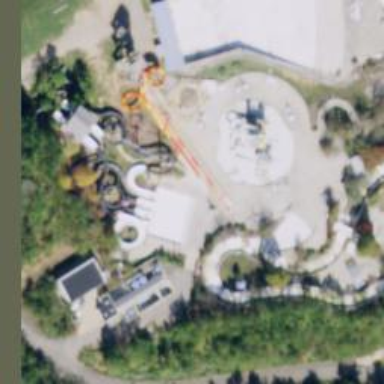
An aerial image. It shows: Water slide attraction.